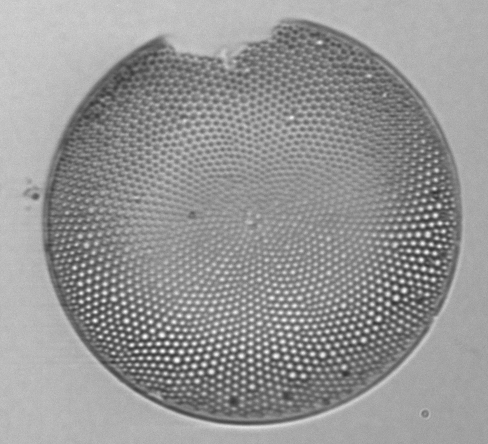
Label: Coscinodiscus